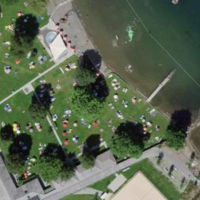
EUNIS habitat code: 53
Species observed at this site:
Phalacrocorax carbo
Cichorium intybus